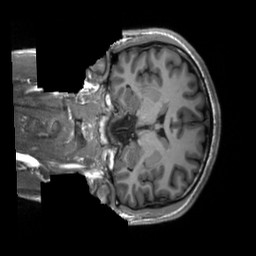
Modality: T1w
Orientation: coronal
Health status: healthy
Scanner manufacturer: siemens
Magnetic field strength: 3 T
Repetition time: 2.3 s
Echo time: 0.00207 s